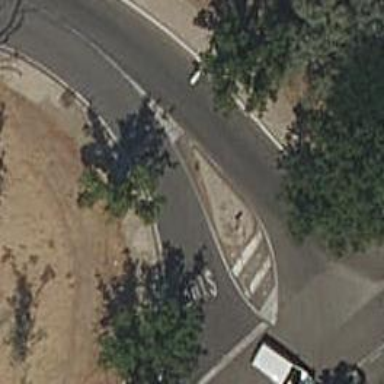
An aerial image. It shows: Tertiary link road with asphalt surface.